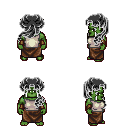
a pixel art fantasy rpg character, male body template, orc, green skin, white sleeveless shirt, robe skirt, gray princess hairstyle, cloth bracers, four views (front, back, left, right), 2x2 character sprite sheet, small pixel art, hard edges, no anti-aliasing